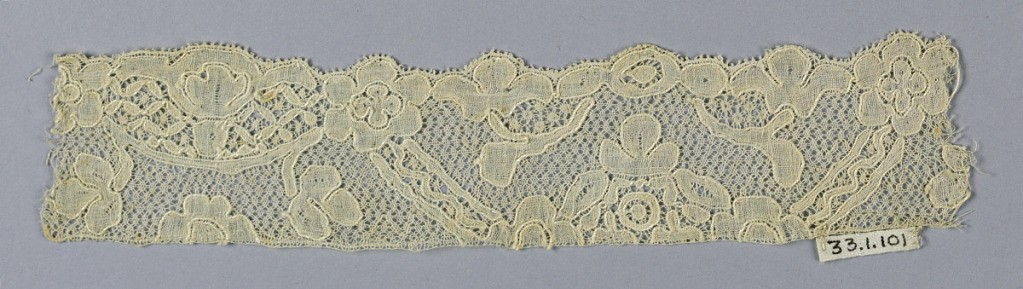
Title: Fragment
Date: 18th century
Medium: linen Technique: bobbin lace, Mechlin style
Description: Louis XV pattern, ''fond armure''.